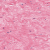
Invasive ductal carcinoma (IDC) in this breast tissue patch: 0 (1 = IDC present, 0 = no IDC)